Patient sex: M
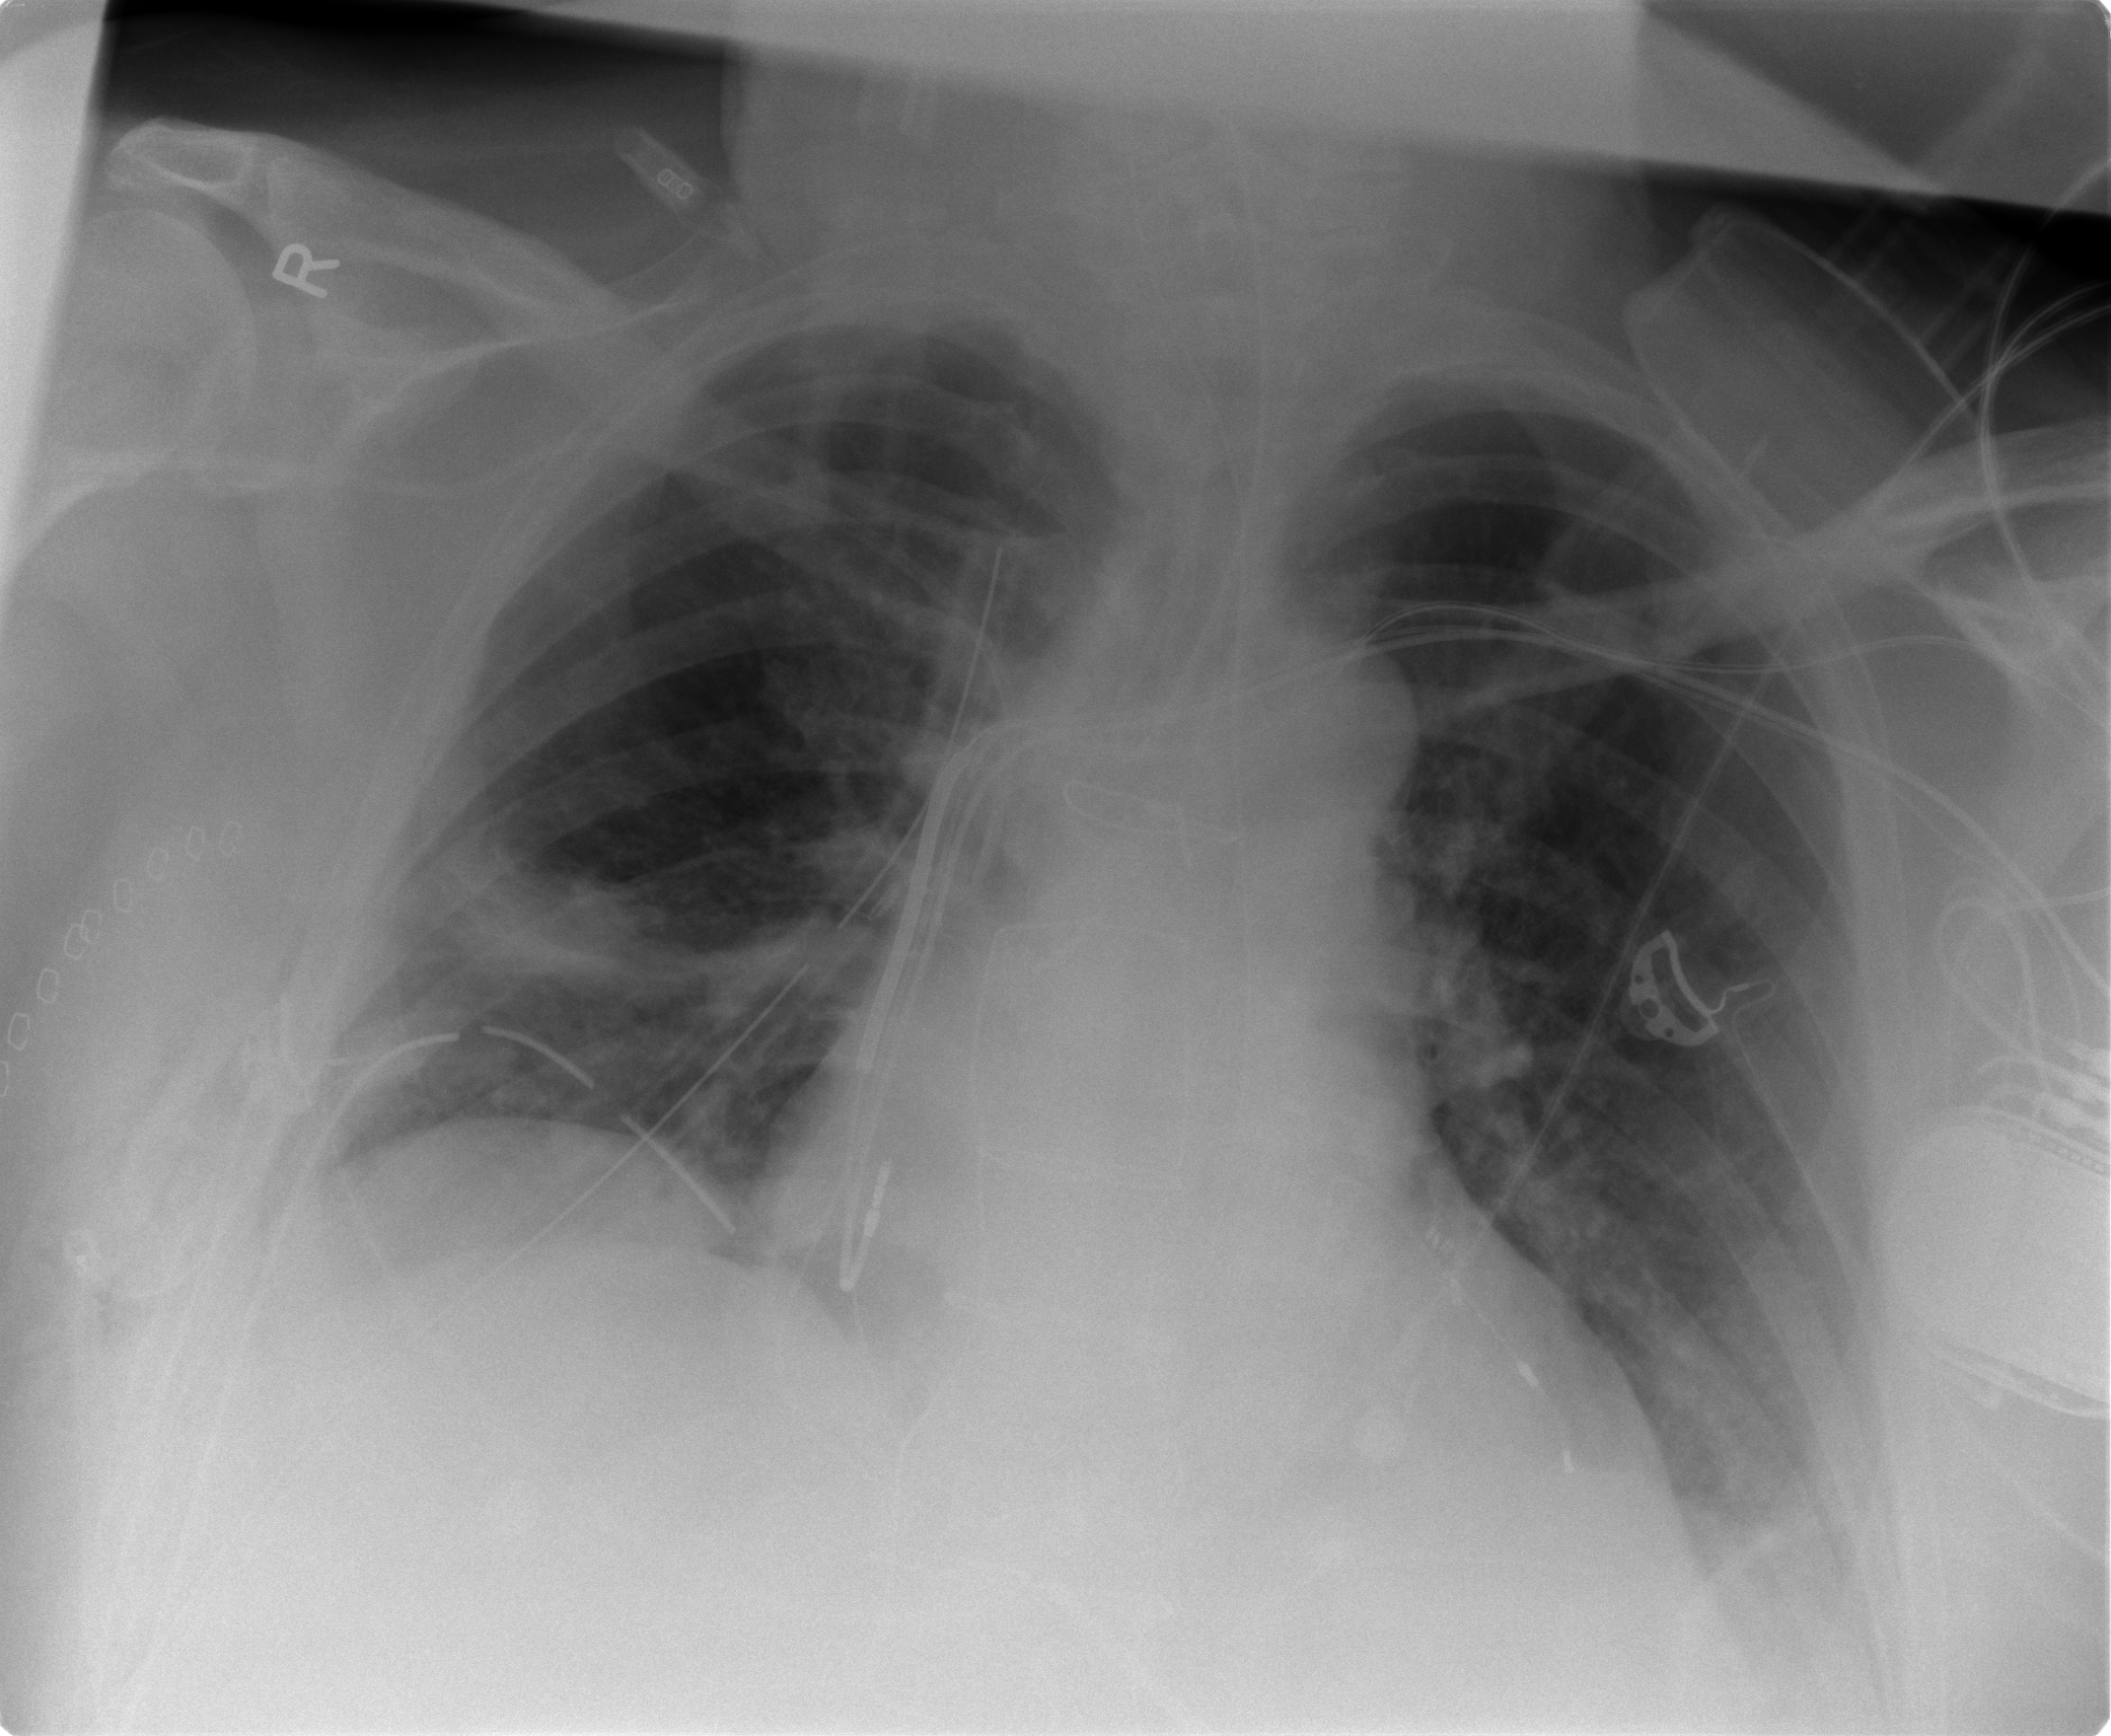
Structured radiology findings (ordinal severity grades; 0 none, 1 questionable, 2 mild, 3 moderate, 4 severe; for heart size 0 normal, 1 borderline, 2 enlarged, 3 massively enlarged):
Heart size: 0
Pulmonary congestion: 0
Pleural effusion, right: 0
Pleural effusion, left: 2
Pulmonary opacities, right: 0
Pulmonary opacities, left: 0
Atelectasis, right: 2
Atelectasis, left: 2